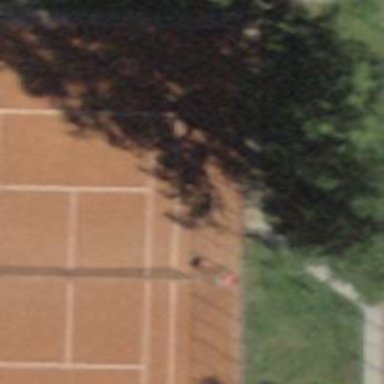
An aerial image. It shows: Tennis court on the leisure land pitch.